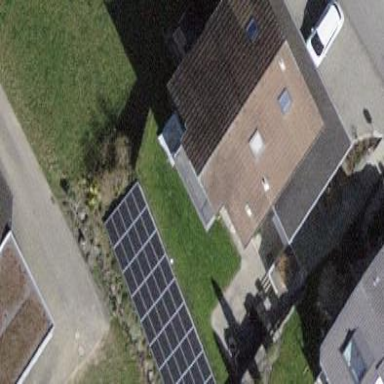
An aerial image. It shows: Solar power generator.